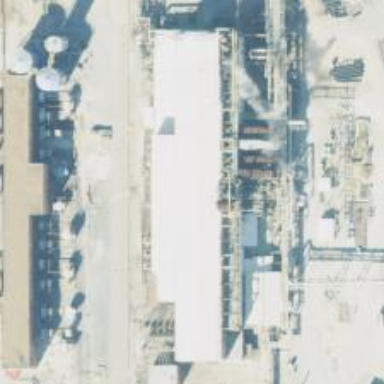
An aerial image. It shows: Steam turbine generator.